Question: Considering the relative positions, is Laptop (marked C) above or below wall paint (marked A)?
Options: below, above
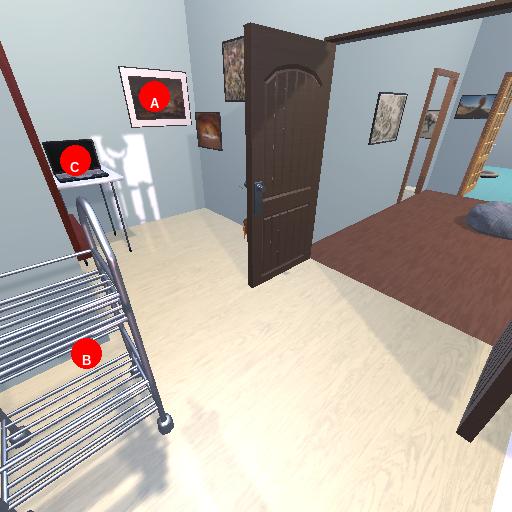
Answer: below